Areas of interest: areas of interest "Library"
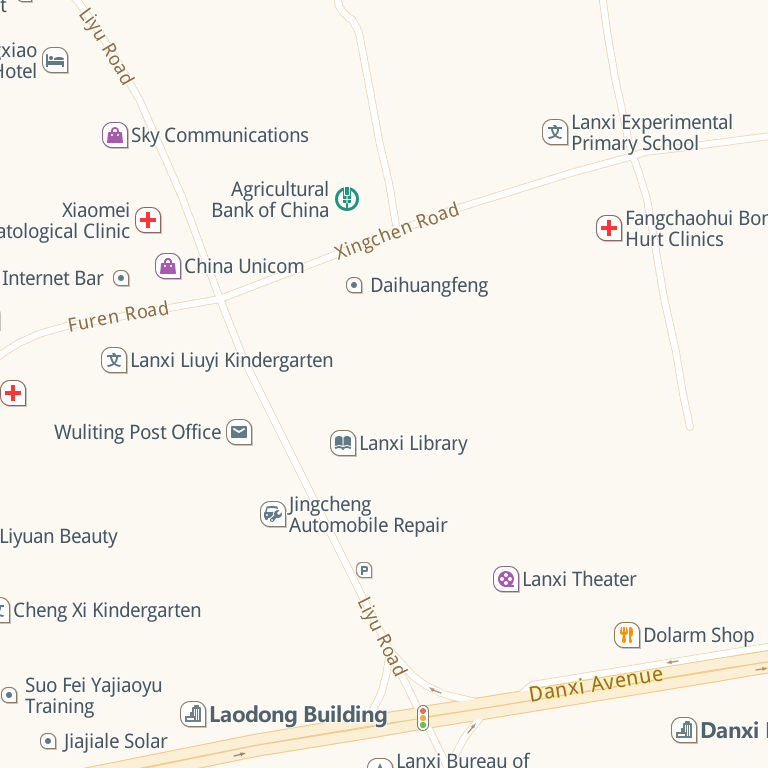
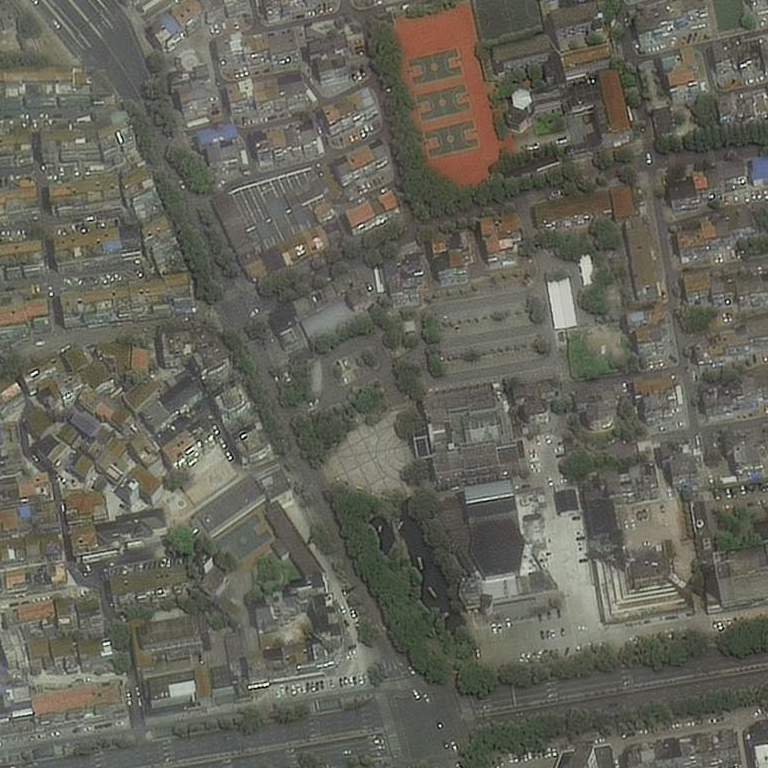